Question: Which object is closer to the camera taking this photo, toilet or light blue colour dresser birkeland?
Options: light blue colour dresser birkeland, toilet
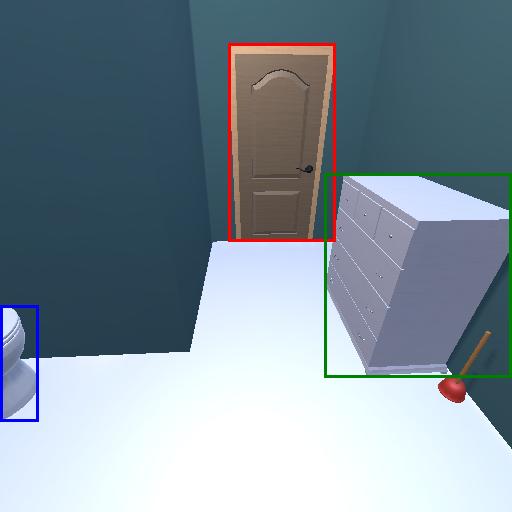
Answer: light blue colour dresser birkeland